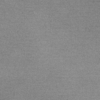
Label: dusty